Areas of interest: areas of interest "Sport and cultural"
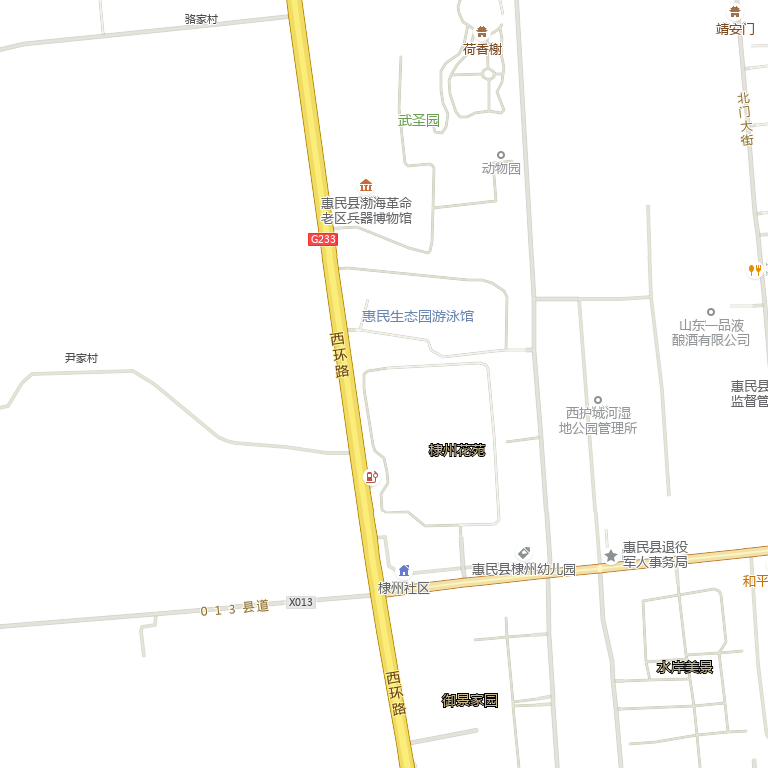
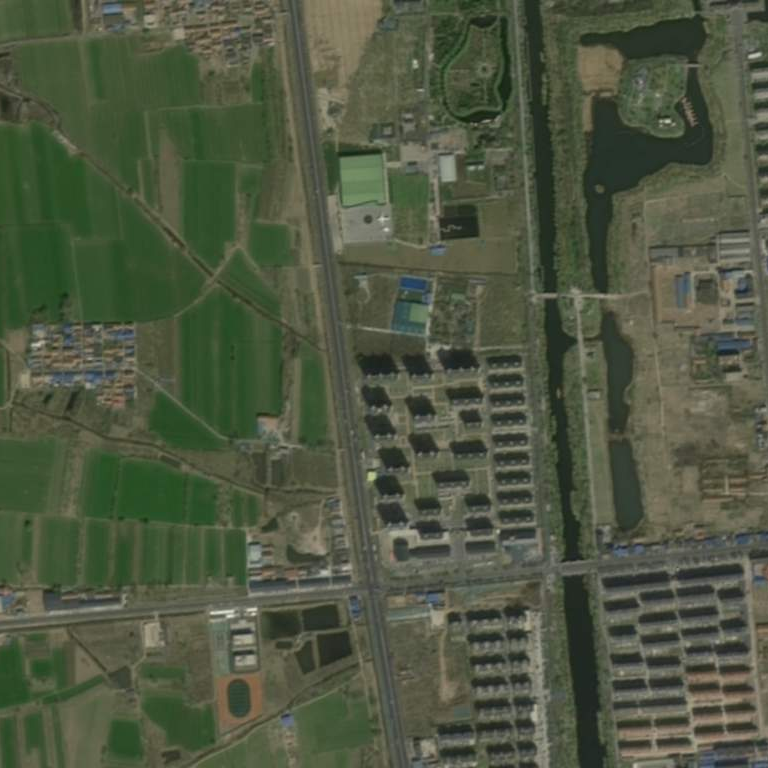